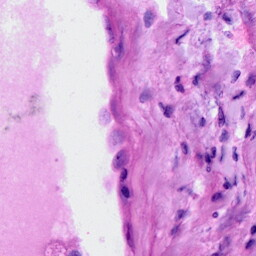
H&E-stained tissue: Ovarian